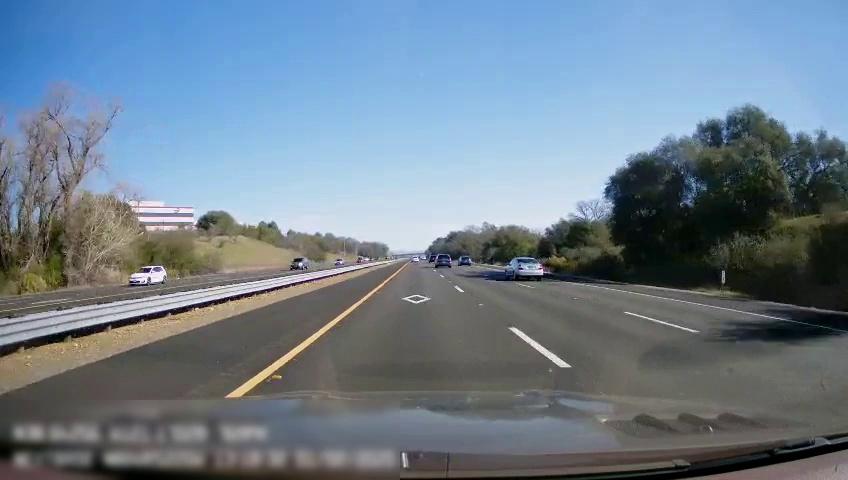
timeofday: Day
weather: Sunny
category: Drivable Space
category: Drivable Space
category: Vehicles | SUV
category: Vehicles | SUV
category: Vehicles | Car
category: Vehicles | SUV
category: Vehicles | Car
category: Vehicles | SUV
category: Lanes | Opposite Lane
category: Lanes | Current Lane
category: Lanes | Current Lane
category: Lanes | Alternate Lane
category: Lanes | Alternate Lane